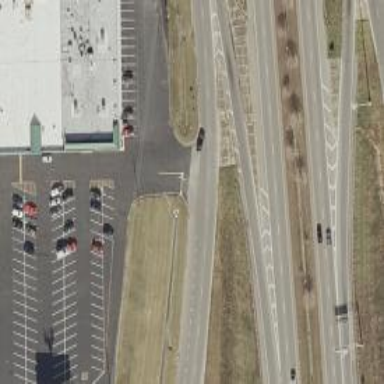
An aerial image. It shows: Trunk link highway with asphalt surface.